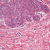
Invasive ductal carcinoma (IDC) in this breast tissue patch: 0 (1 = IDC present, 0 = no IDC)